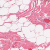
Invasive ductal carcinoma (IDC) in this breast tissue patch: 0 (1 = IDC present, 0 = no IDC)